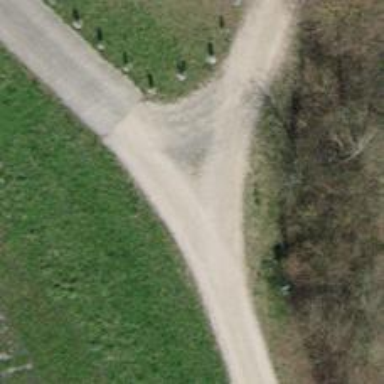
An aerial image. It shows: Track with fine gravel surface. The track has grade2 tracktype.